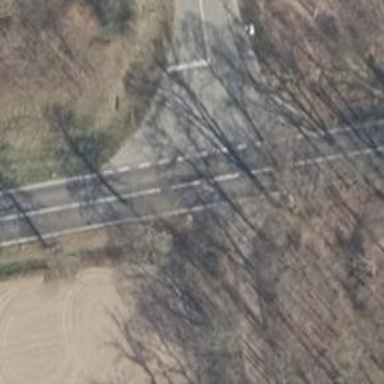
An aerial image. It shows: Dirt track road with grade3 tracktype.